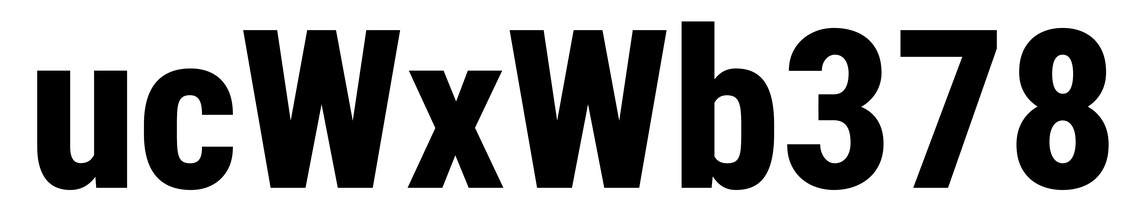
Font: Roboto_Condensed_ExtraBold